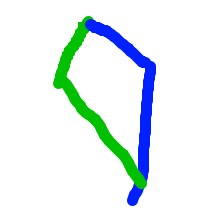
Shape: kite